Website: apple
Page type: customer-info-address
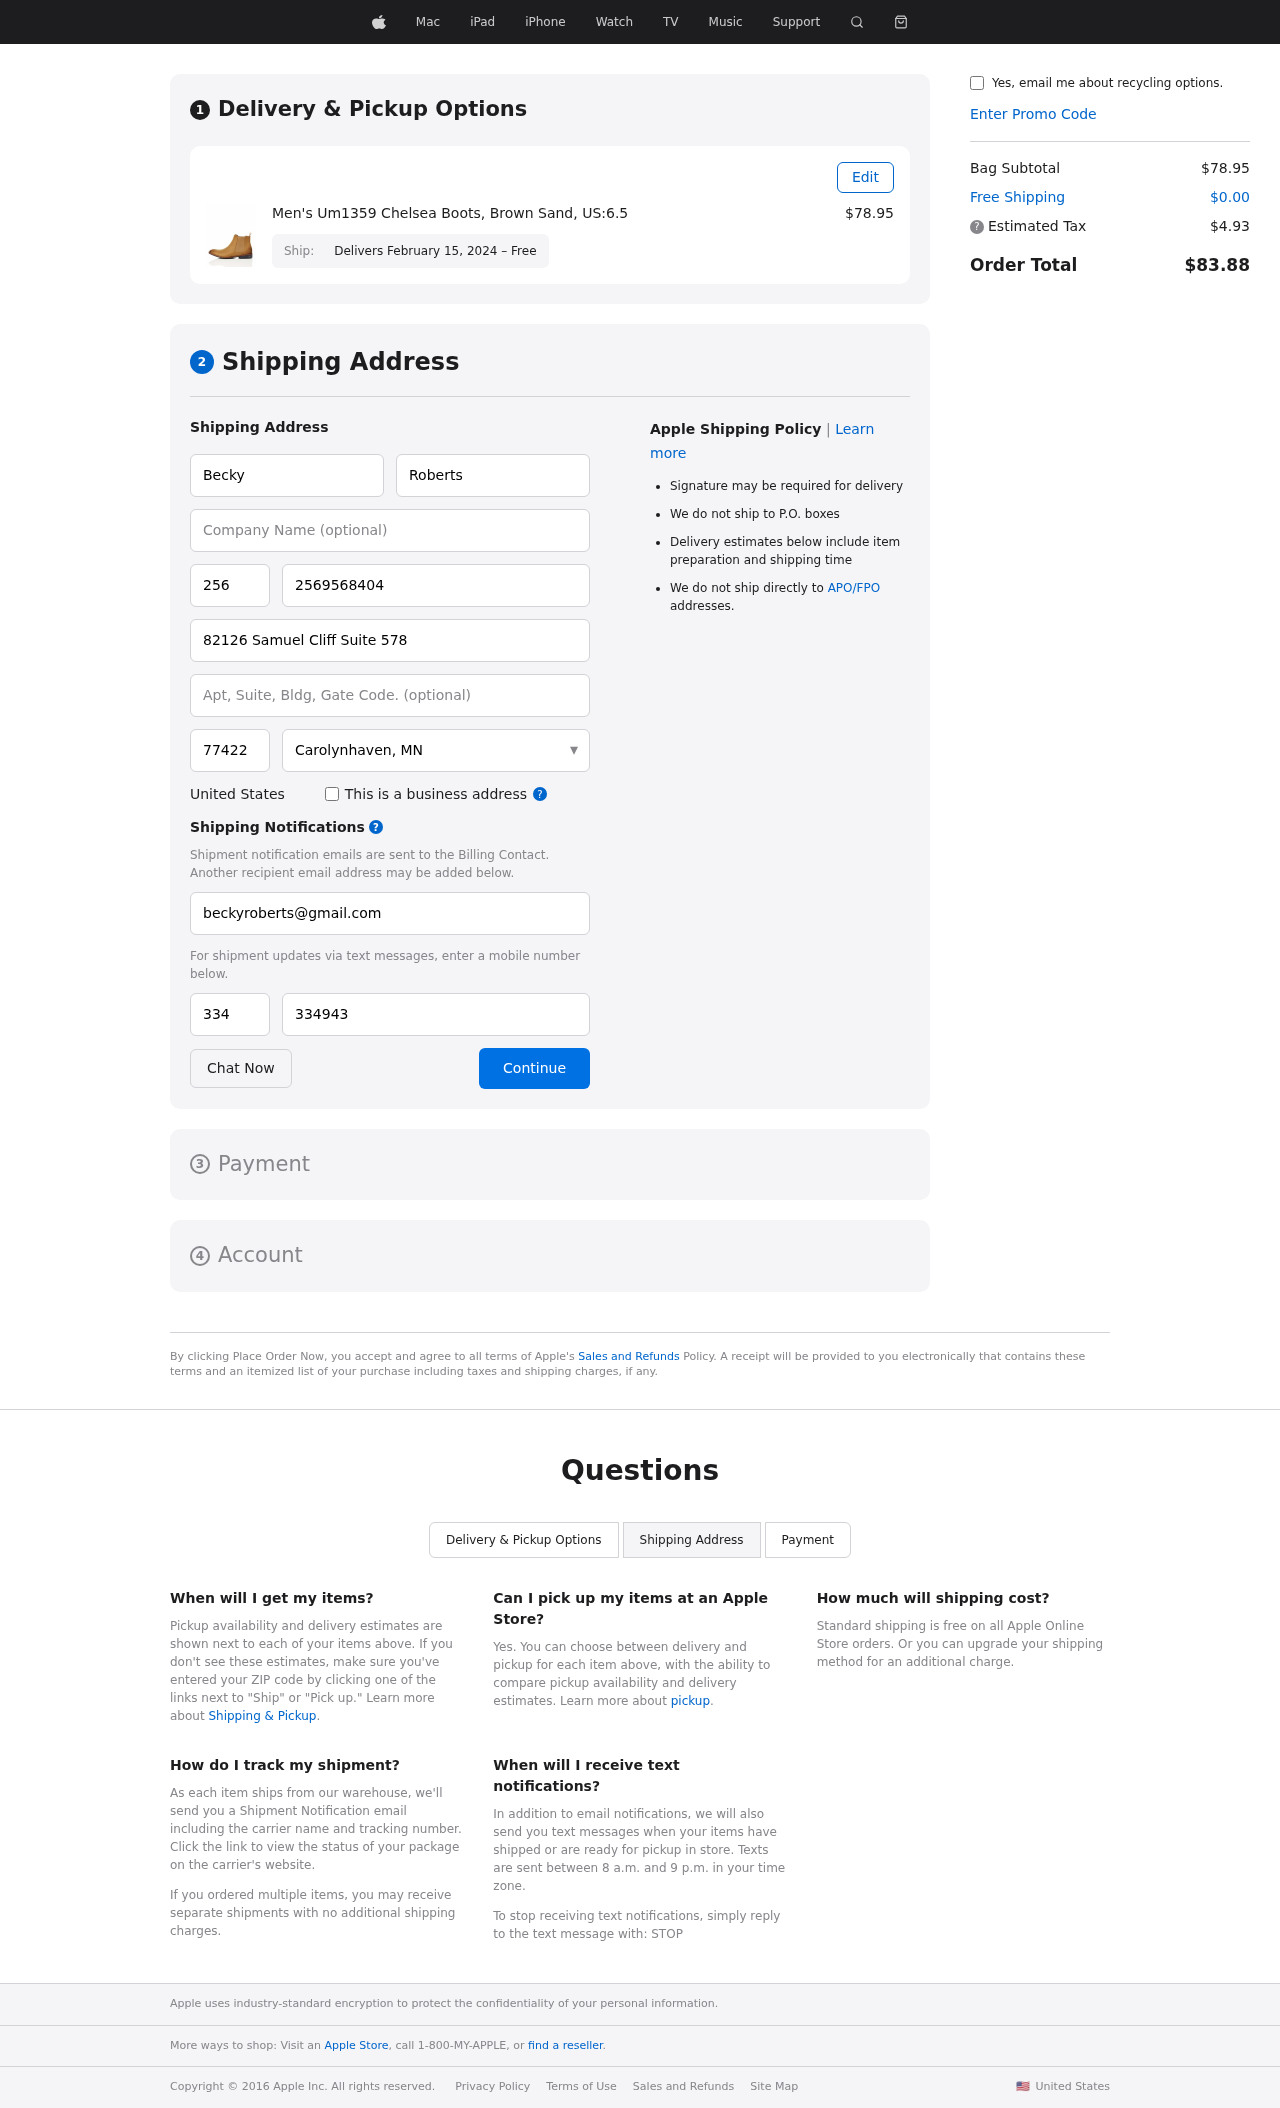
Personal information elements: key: PII_CITY_STATE
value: Carolynhaven, MN
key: PII_COUNTRY
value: United States
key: PII_EMAIL
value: beckyroberts@gmail.com
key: PII_FIRSTNAME
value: Becky
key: PII_LASTNAME
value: Roberts
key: PII_PHONE
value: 2569568404
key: PII_PHONE_ALT
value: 3349430397
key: PII_PHONE_ALT_AREA
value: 334
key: PII_PHONE_AREA
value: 256
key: PII_POSTCODE
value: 77422
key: PII_STREET
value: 82126 Samuel Cliff Suite 578
Product elements: key: PRODUCT1_NAME
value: Men's Um1359 Chelsea Boots, Brown Sand, US:6.5
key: PRODUCT1_PRICE
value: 78.95
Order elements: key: ORDER_DELIVERY_DATE
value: Delivers February 15, 2024 – Free
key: ORDER_SUBTOTAL
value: $78.95
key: ORDER_SHIPPING_COST
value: $0.00
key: ORDER_TAX
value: $4.93
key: ORDER_TOTAL
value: $83.88